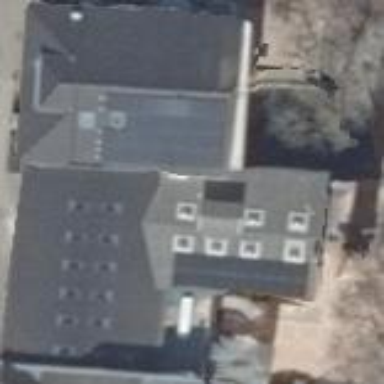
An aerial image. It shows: Building that is watermill.